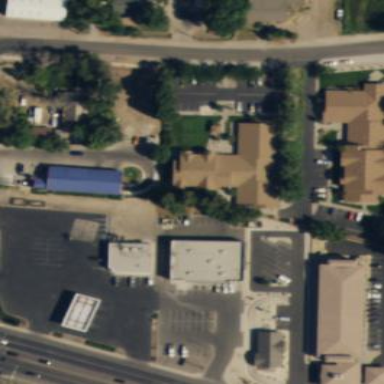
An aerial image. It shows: Retail area.